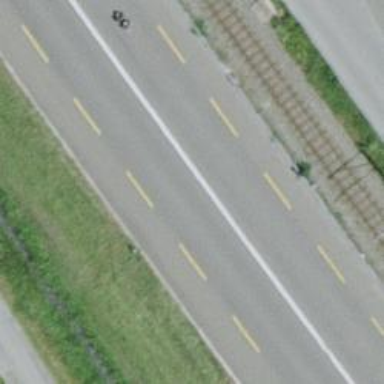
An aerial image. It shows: Primary highway with asphalt surface and designated lane for cyclists.